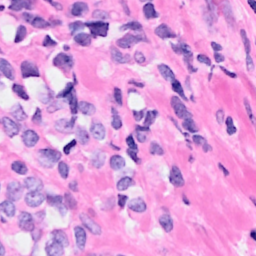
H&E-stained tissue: Breast